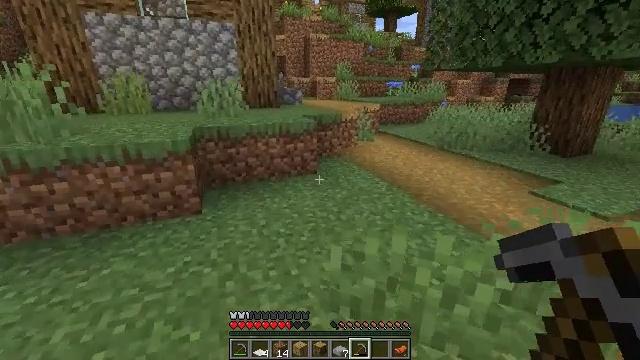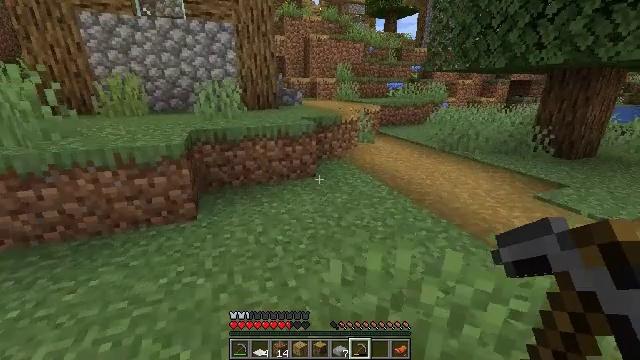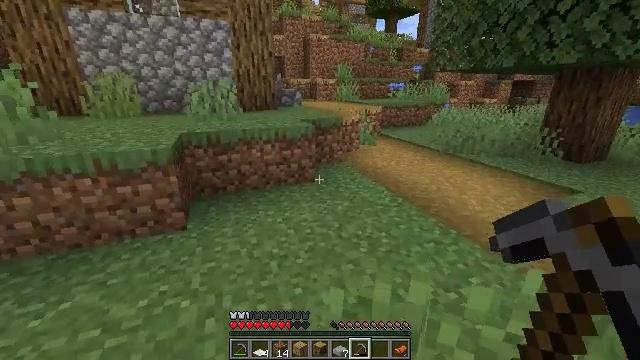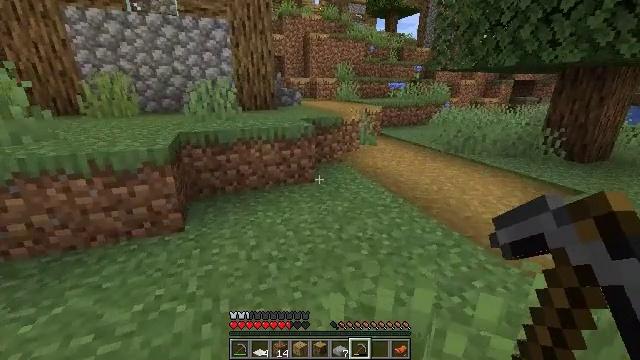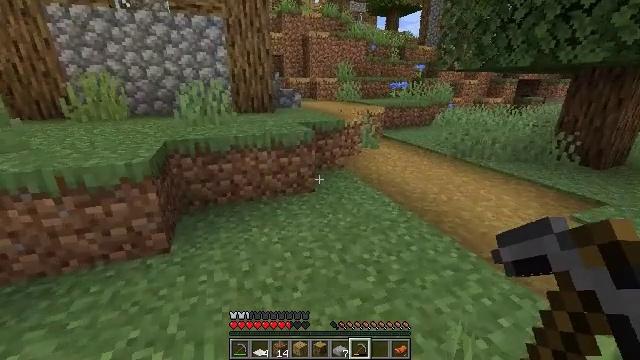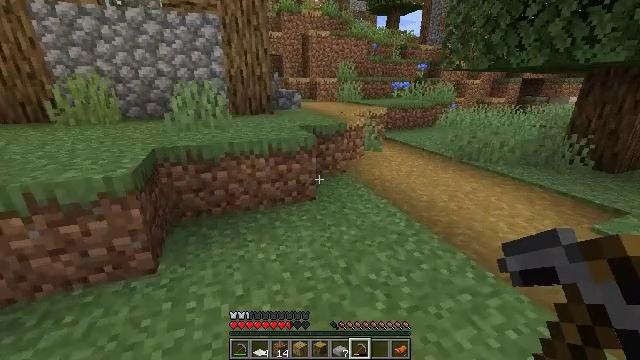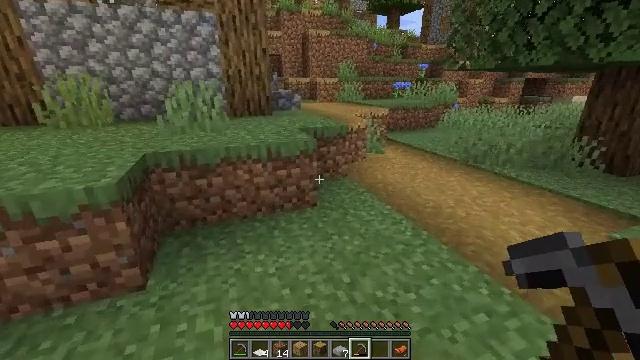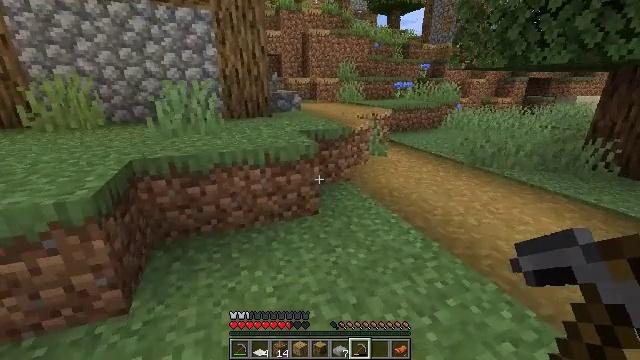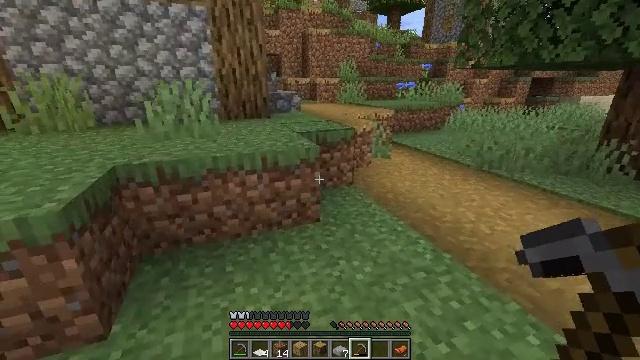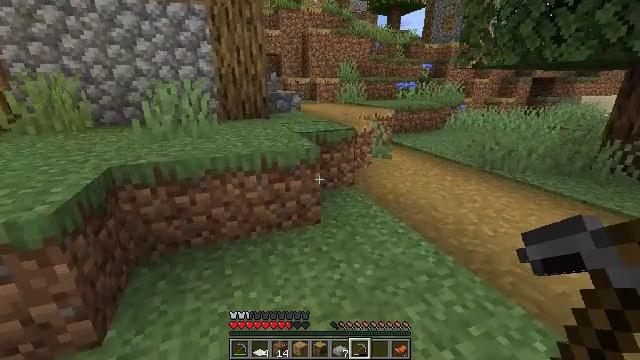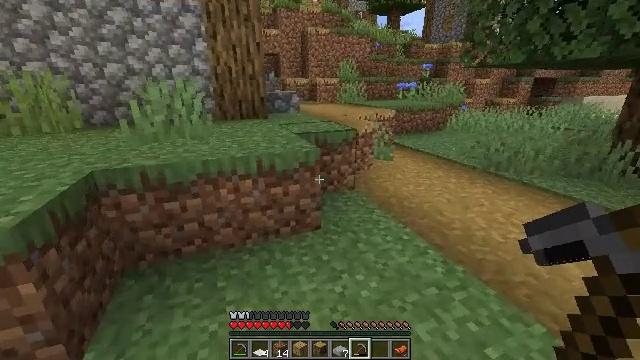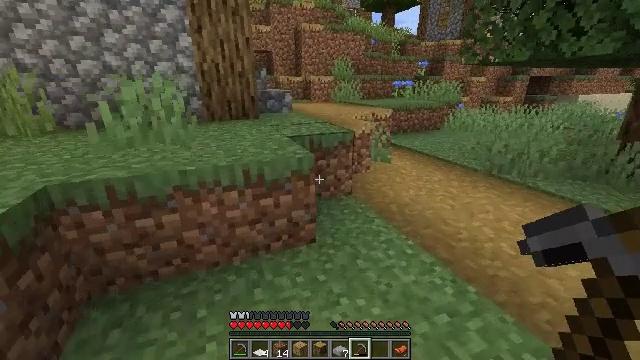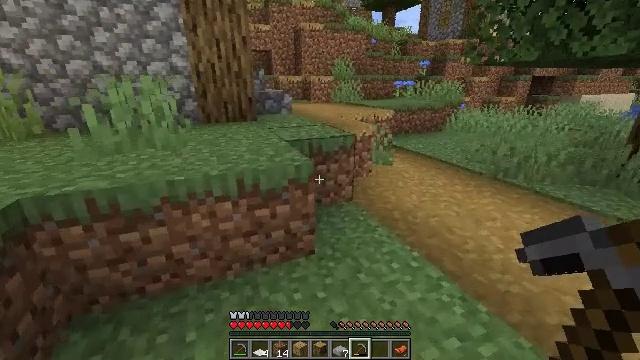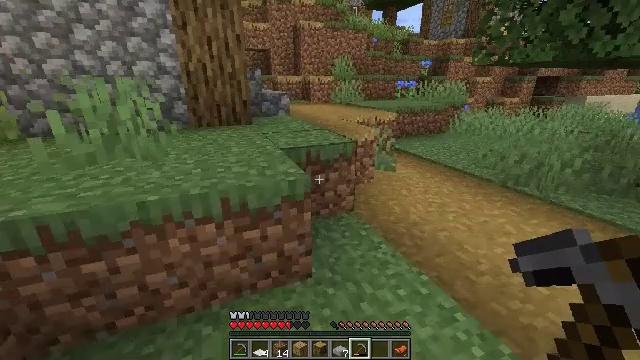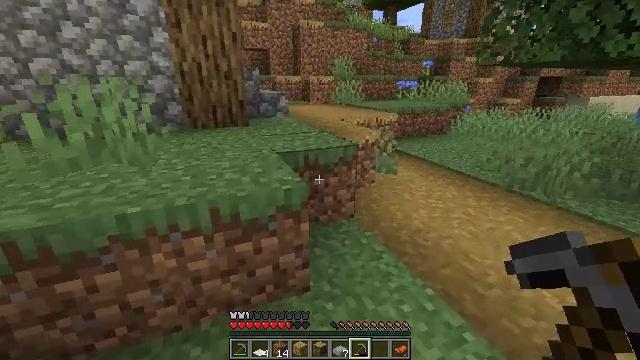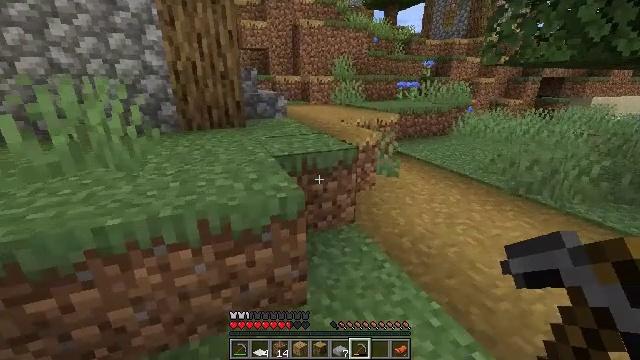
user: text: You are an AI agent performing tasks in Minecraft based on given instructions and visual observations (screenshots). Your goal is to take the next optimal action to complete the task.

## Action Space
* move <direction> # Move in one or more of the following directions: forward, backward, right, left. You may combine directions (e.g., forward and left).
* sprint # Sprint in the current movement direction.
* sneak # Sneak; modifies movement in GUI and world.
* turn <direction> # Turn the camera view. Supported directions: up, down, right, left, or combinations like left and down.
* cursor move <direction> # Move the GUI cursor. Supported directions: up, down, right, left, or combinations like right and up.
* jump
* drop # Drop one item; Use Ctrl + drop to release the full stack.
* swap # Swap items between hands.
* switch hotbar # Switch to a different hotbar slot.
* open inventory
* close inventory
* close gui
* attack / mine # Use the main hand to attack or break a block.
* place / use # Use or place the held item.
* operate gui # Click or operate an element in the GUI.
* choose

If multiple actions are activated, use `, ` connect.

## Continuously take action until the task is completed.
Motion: motion action
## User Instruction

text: Collect oak stairs from a structure.
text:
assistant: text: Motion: move forward
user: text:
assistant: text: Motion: move forward
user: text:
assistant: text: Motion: move forward
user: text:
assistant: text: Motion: move forward
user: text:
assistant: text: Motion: move forward
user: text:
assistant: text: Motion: move forward
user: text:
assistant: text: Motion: move forward
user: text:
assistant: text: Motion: move forward
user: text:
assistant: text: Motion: move forward
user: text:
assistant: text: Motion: move forward
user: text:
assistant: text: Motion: move forward, turn right
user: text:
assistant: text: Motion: move forward
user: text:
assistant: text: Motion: move forward
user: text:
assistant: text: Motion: move forward
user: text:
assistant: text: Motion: move forward
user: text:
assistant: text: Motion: move forward
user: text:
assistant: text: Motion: move forward
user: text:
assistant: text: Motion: move forward
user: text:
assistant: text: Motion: move forward, jump
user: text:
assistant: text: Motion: move forward, jump
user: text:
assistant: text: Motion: move forward, jump
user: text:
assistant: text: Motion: move forward, jump
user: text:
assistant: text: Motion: move forward
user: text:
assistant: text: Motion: move forward
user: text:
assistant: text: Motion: move forward
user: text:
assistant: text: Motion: move forward, turn left, jump
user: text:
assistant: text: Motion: move forward, turn left, jump
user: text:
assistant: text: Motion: move forward, jump
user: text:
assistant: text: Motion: move forward, turn left, jump
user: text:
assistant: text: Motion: move forward, turn left, jump